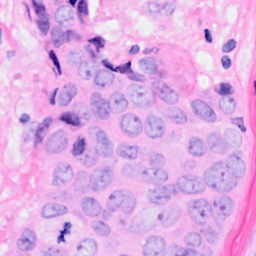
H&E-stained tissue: Breast